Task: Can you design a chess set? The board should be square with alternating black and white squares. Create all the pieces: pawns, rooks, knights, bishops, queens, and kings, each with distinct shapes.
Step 4784:
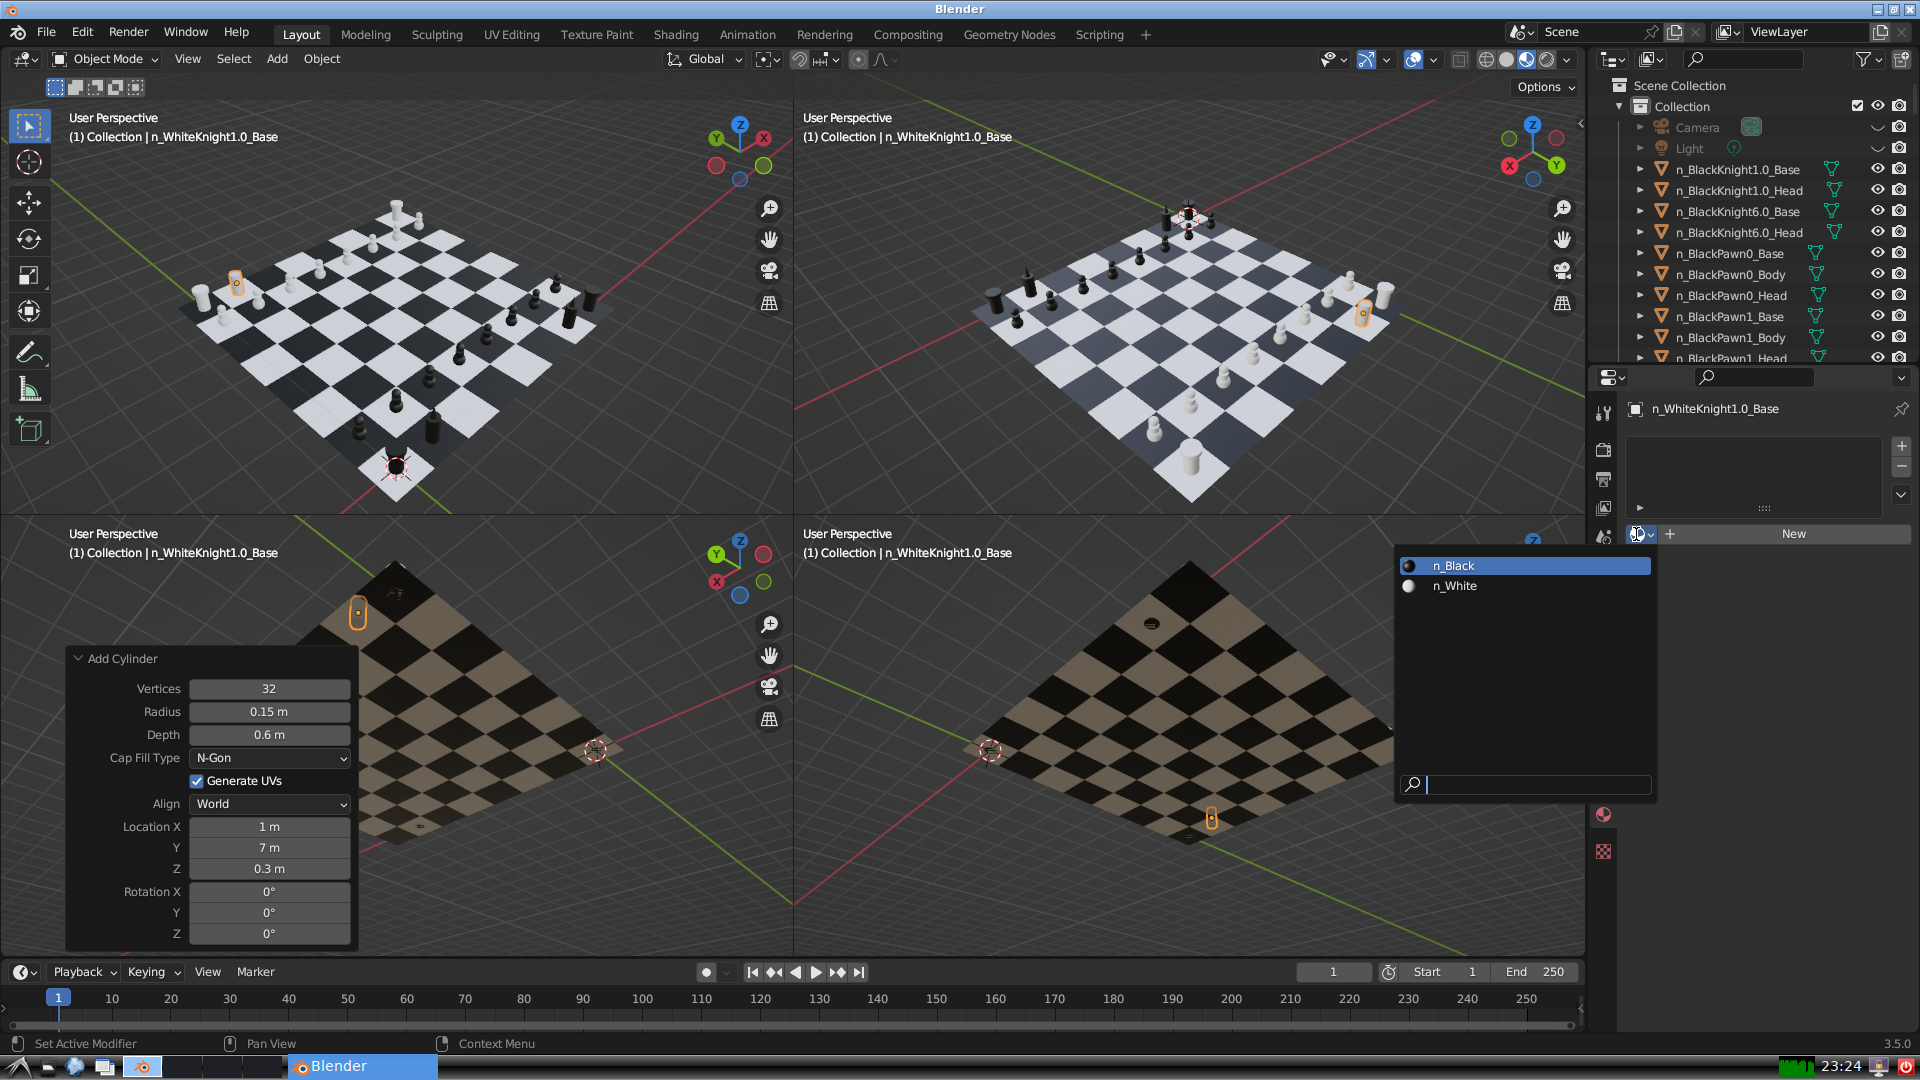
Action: input_text: n_White